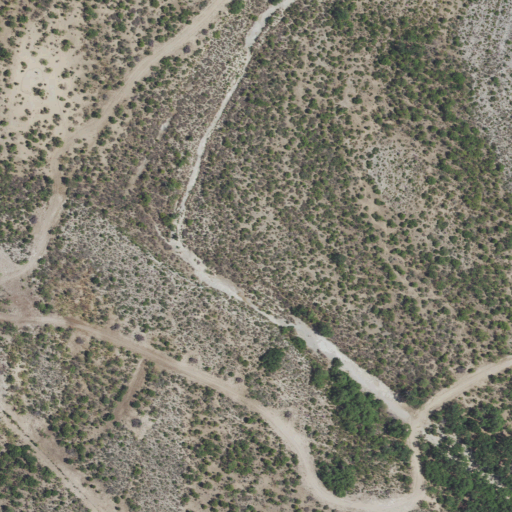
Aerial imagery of valley in Texas named Javelina Draw containing shrub, open development, and low intensity development